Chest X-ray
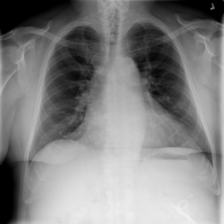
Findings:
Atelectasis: negative
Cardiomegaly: negative
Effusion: negative
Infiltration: negative
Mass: negative
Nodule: negative
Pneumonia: negative
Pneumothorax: negative
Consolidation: negative
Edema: negative
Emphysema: negative
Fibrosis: negative
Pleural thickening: negative
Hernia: negative